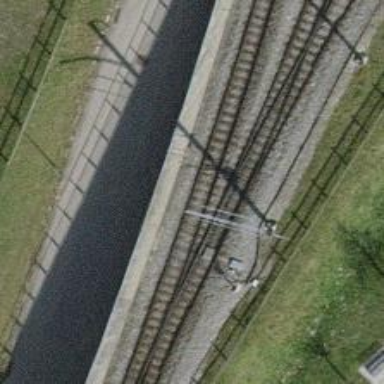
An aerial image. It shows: Narrow gauge railway bridge with electrified contact lines.